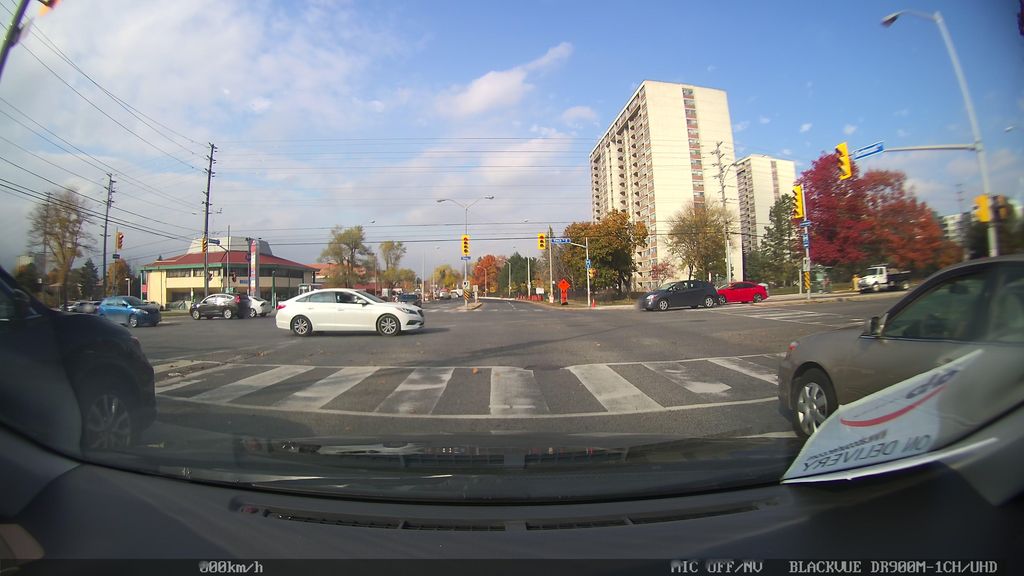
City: toronto